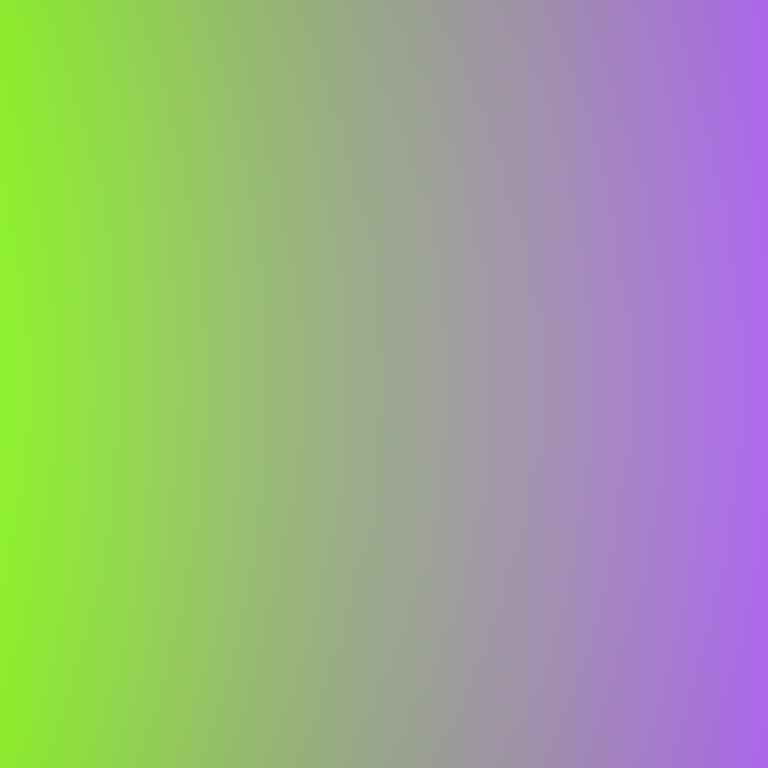
Abstract light effect, smooth gradient from bright green to violet, calm atmosphere, soft blend, no room, no furniture, no objects.